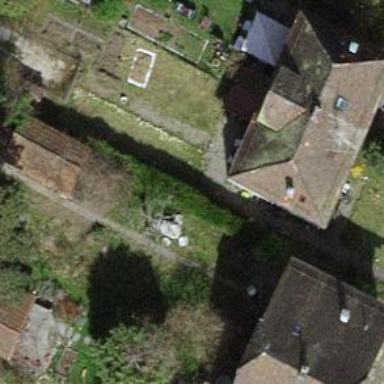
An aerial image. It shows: Garden enclosed by fence.